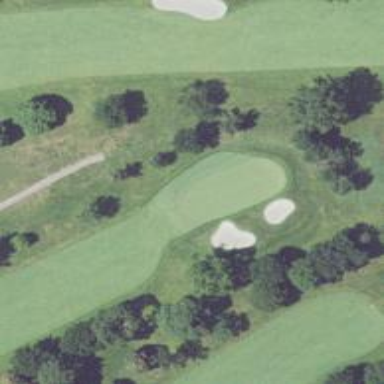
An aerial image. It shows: View of golf hole.